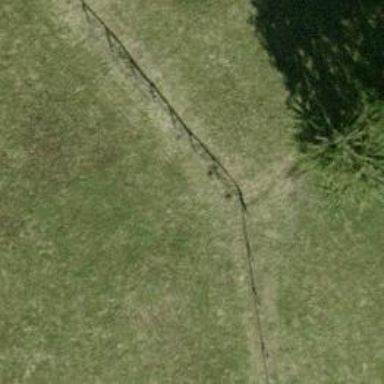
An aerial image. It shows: Fence is in the image.